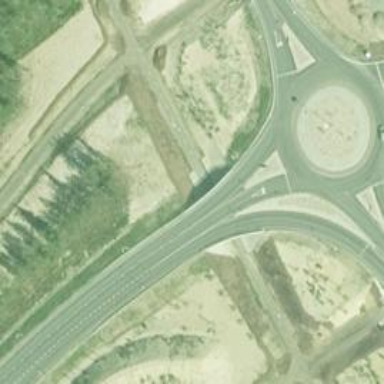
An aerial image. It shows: Tertiary link road on asphalt bridge.